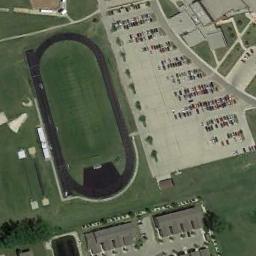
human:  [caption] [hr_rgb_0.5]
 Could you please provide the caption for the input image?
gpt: To the left of the track is the green field .

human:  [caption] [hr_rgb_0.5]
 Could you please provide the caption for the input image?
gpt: The ground track field is on a lawn and a parking lot is next to the ground track field .

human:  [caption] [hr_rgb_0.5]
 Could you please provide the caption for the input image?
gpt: There are many cars in the parking lot next to the ground track field .

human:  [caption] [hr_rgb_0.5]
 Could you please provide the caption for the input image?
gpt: The track and field are built on the lawn, Next to the parking lot .

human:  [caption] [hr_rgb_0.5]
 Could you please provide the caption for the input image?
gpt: A ground track field with a black field beside a parking lot .